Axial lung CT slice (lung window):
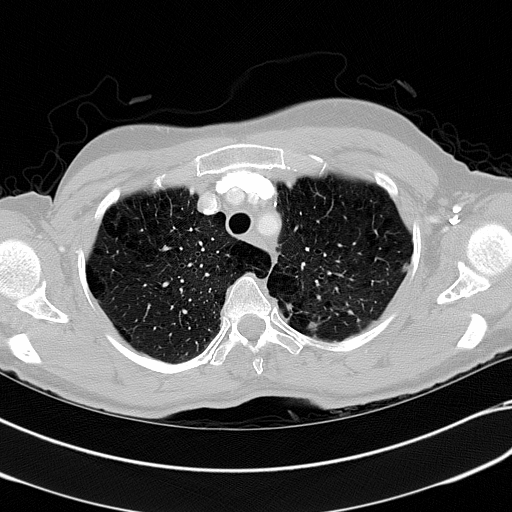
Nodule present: no